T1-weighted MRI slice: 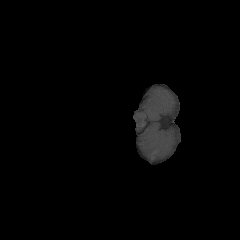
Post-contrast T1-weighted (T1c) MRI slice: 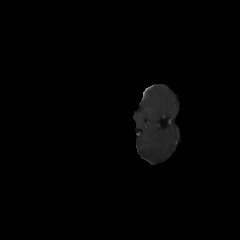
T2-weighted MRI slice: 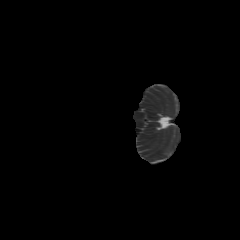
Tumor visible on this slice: no